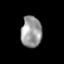
Tissue: skin
Cell type: Epithelial cells
Senescence score: 0.2744
Nuclear area (px): 632
Mean DAPI intensity: 153.184